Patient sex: M
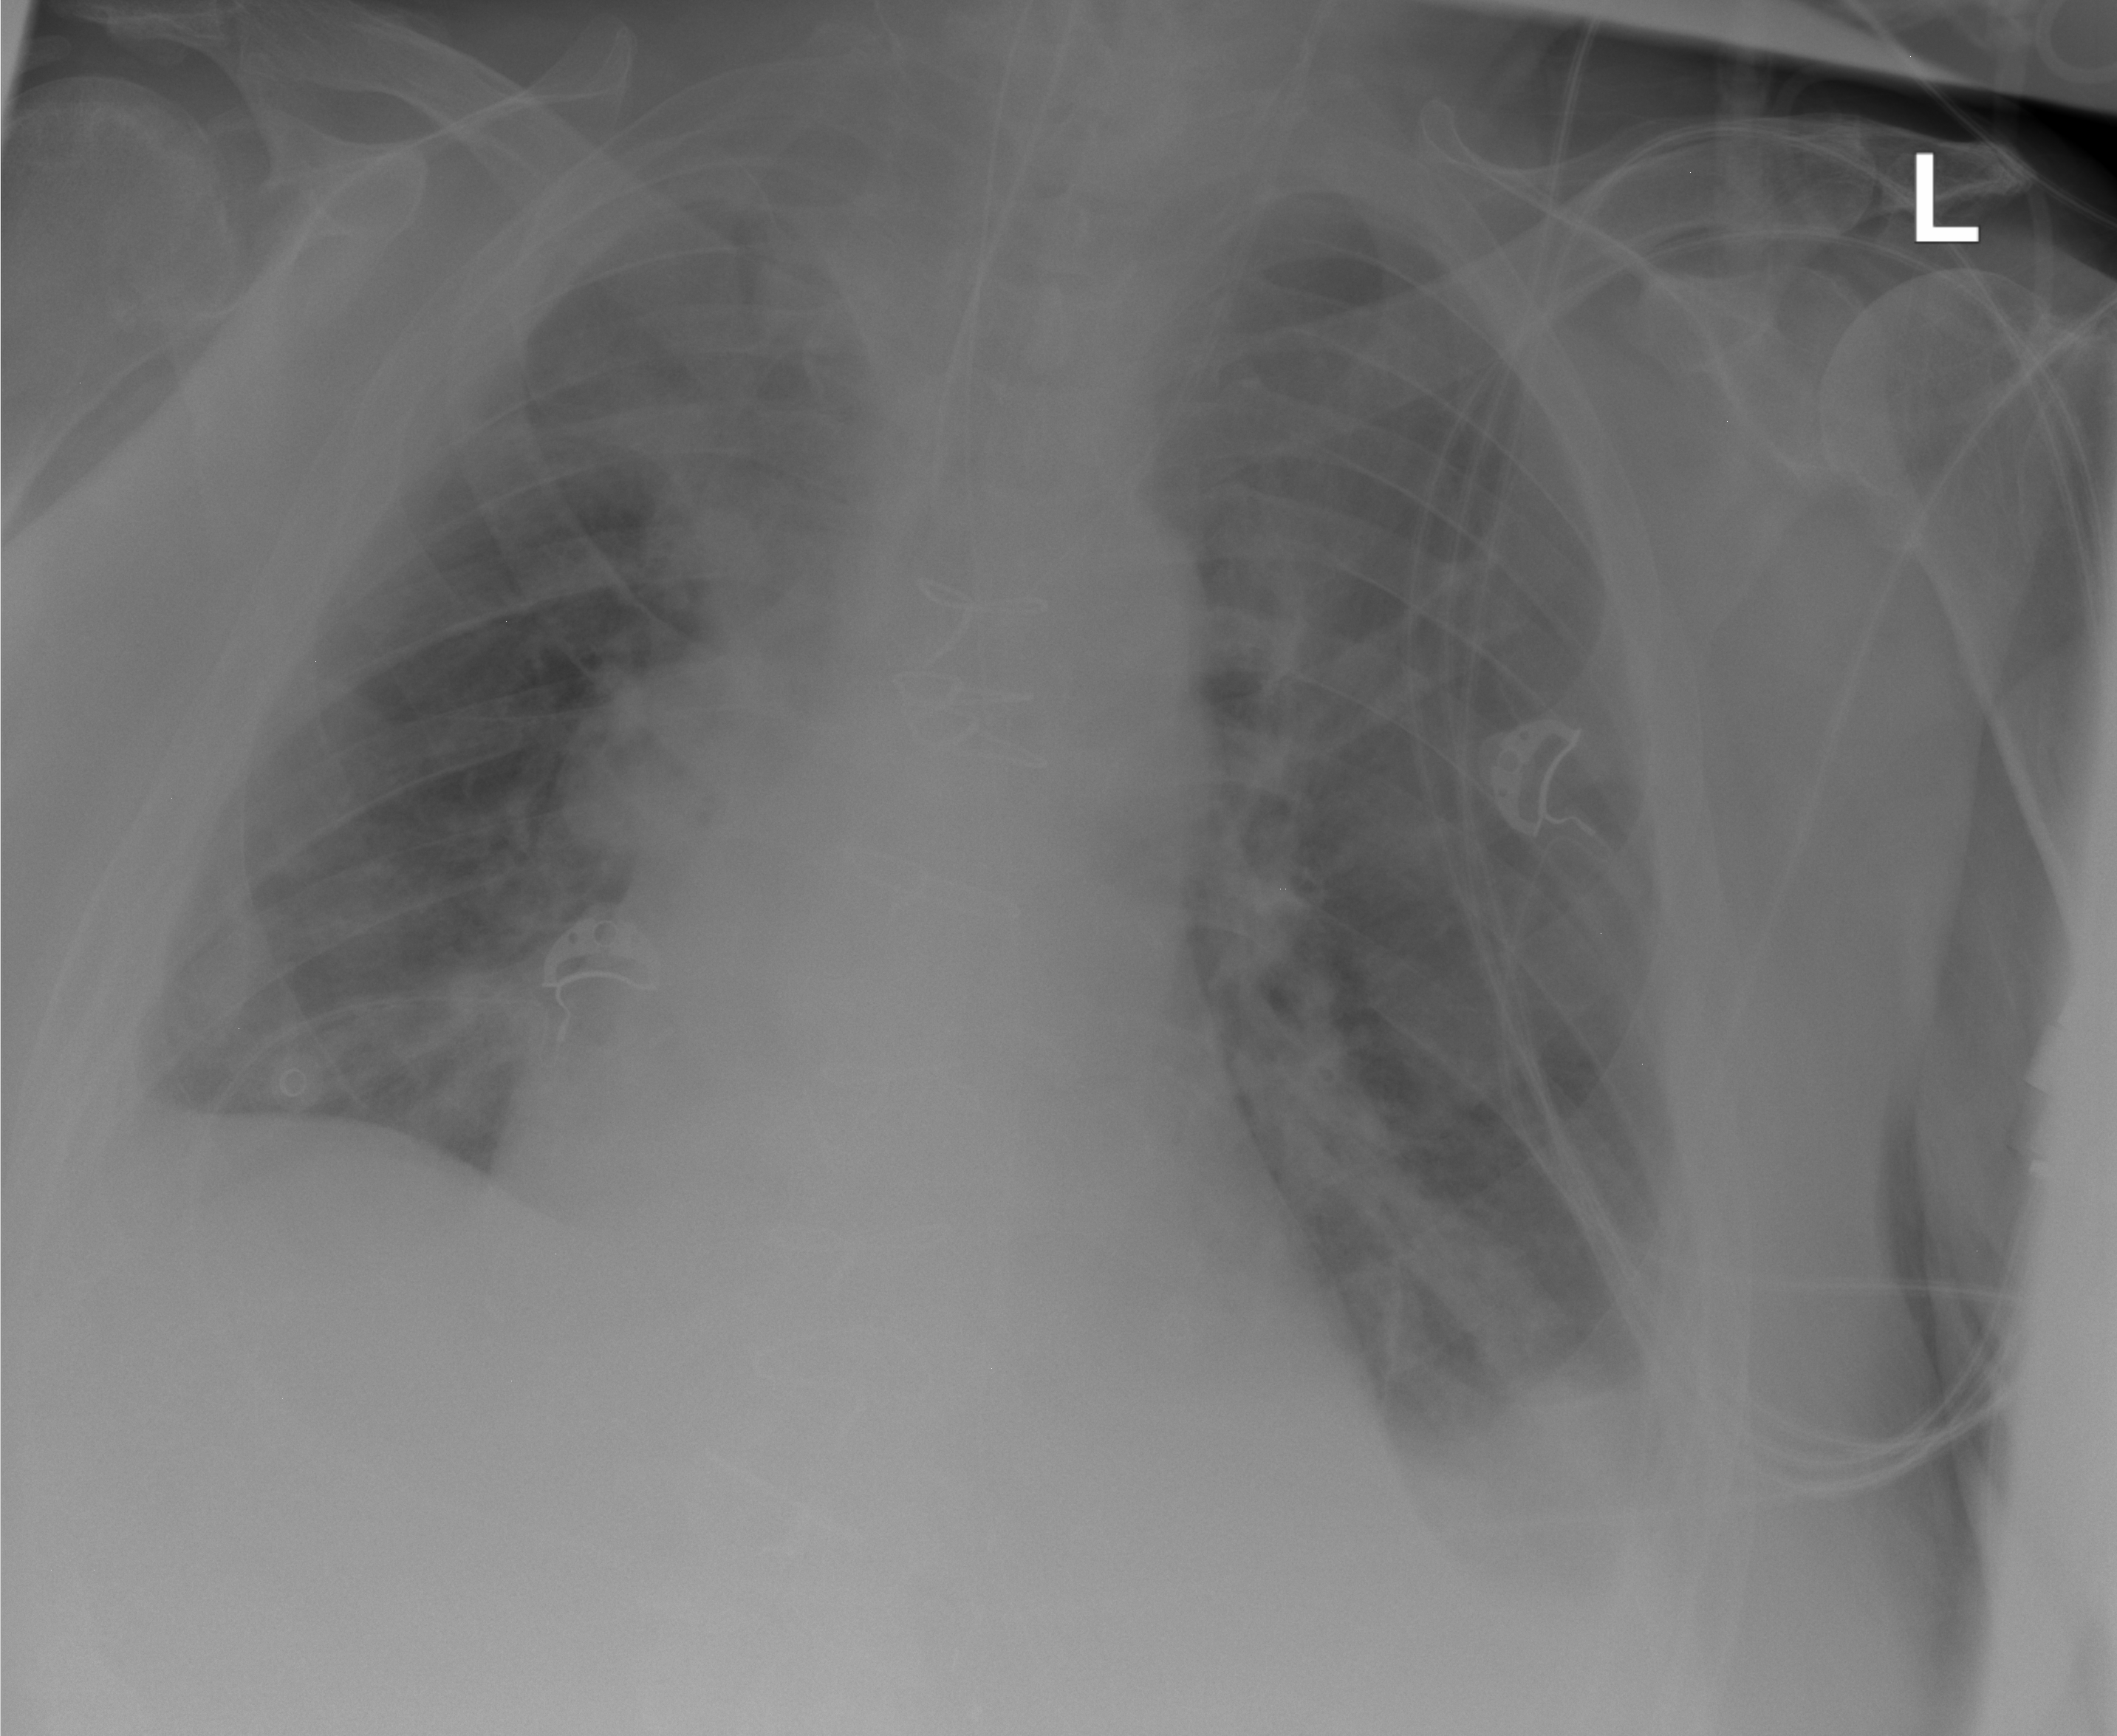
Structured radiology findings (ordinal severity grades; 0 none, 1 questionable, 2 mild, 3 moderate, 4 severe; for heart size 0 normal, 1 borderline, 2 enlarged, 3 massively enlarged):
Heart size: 2
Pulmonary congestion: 2
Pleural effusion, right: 2
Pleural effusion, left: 2
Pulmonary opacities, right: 2
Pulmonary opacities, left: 2
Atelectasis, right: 2
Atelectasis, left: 2